Interaction volume radius: 5 \u00c5
Interaction volume height: 15 \u00c5
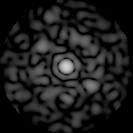
Disorder parameter: 0.8119